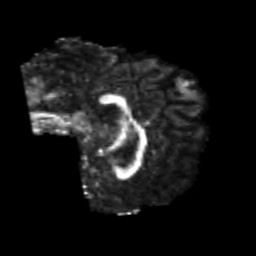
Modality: FA
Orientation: sagittal
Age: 22
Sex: female
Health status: healthy
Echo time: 0.074 s